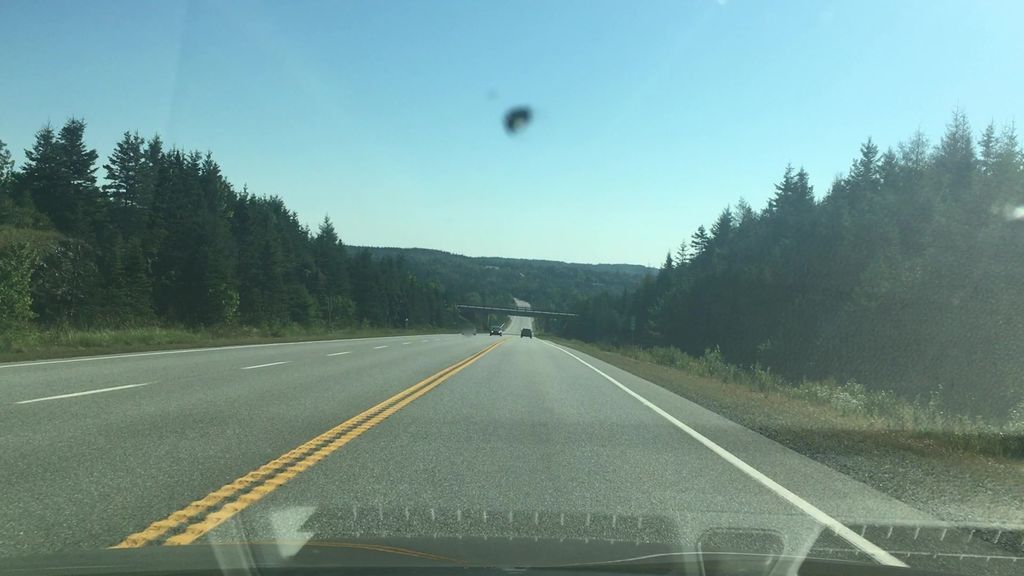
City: halifax